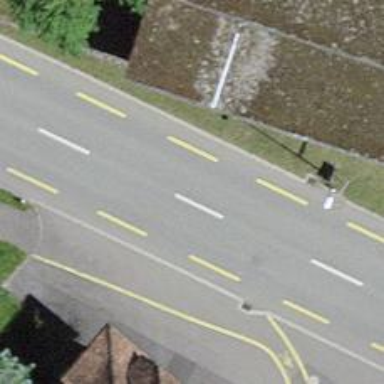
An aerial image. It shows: Secondary road with cycling lane on both sides. The surface of the road is asphalt.